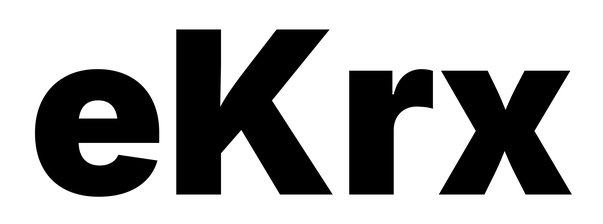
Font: Inter_Black